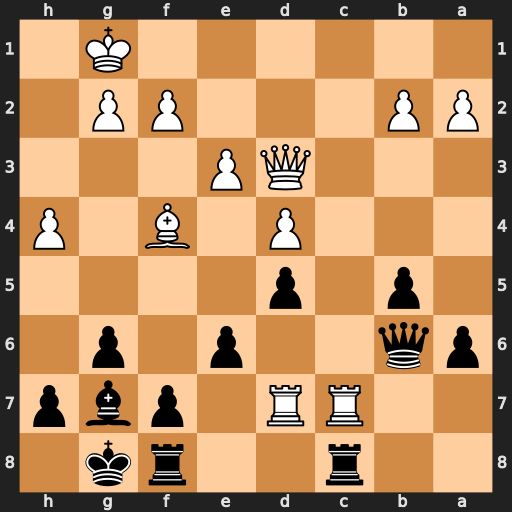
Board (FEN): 2r2rk1/2RR1pbp/pq2p1p1/1p1p4/3P1B1P/3QP3/PP3PP1/6K1
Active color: b
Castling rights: -
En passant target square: -
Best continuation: Rxc7 Rxc7 e5 Bxe5 Bxe5